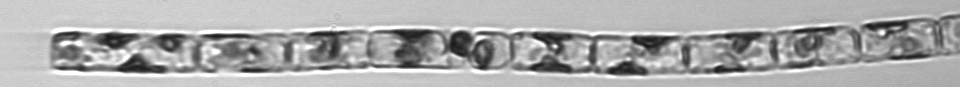
Label: Guinardia_delicatula_TAG_internal_parasite